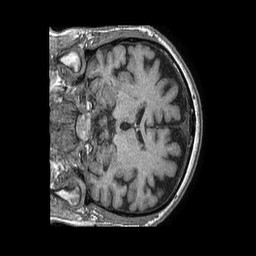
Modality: T1w
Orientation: coronal
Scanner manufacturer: philips
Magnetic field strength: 1.5 T
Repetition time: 0.007551 s
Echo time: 0.003433 s